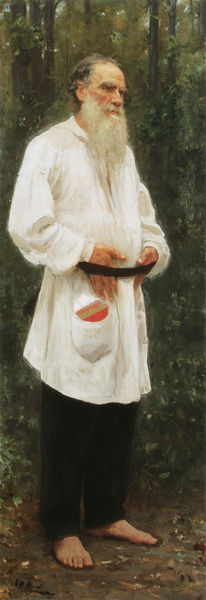
Titel: Lev Tolstoy barfuß
Künstler: Il'ya Repin
Standort: St. Petersburg
Institution: Russisches Museum
Schlagwörter: blätter, gemälde, hand, körper, mann, schatten, umhang, weiß, bäume, grün, impressionismus, braun, finger, grau, nase, schwarz, skizze, stirn, zeichnung, ölbild, blick, gürtel, rot, weg, alt, anzug, bart, hemd, hose, bibel, gesicht, halten, lang, schale, stehen, steine, tod, vollbart, bildnis, hände, portrait, porträt, signatur, öl, erde, natur, büsche, boden, gewand, haare, mantel, realismus, stehend, england, wald, füße, seitlich, man, alter mann, russland, farbe, streng, bauch, nachdenklich, sinnierend, hoch, bauer, foto, barfuss, alter, buch, fuss, gross, autor, kittel, tasche, unterholz, fingernägel, waldboden, sage, praeraffaeliten, hamd, mönch, russe, symbolik, taschen, opa, tunika, schwar, zauberer, eremit, geischt, grauhaarig, kimono, orthodox, merlin, judo, manteltaschen, sonderbar, tolstoi, senior, ald, hems, brt, oberhemd, 19. jahrhundert, to, d, reptin, ermit